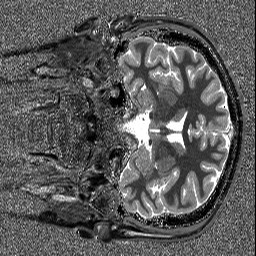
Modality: T1map
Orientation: coronal
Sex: male